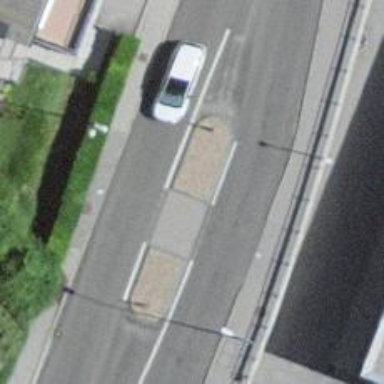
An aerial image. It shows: Bus stop along the road.